Aerial crown-view tile of a tropical tree (Barro Colorado Island, Panama), acquired 20250512:
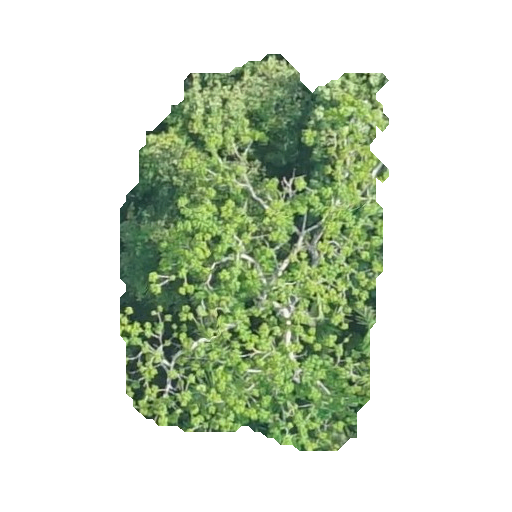
Species: Alseis blackiana
GBIF accepted scientific name: Alseis blackiana
Crown area: 125.928 m²